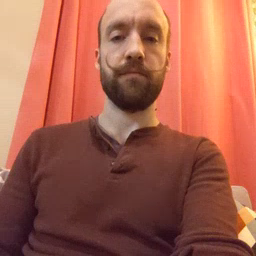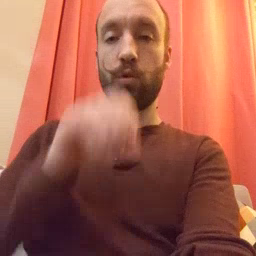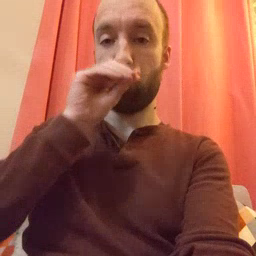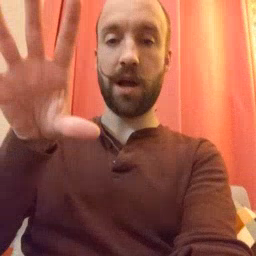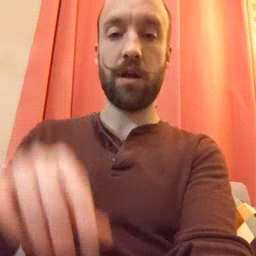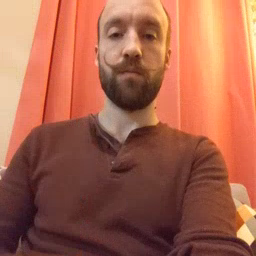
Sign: blow